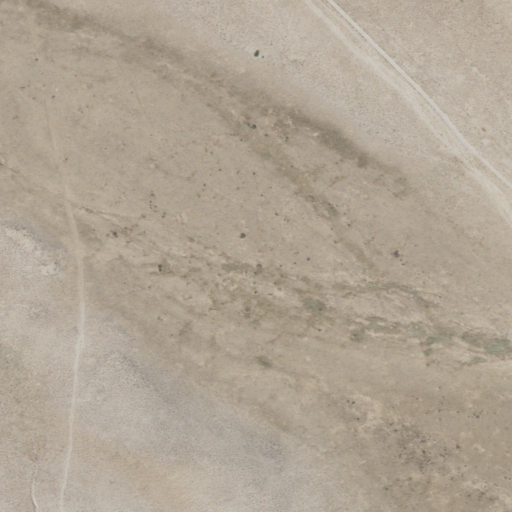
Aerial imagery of valley in Arizona named Rock Canyon containing only shrub